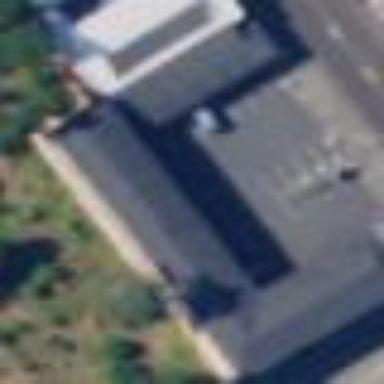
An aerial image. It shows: Motel building.